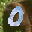
Label: 0